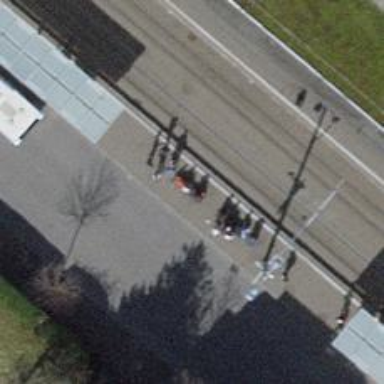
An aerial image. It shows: Black bench.